Field crop: maize
Growth stage: 2
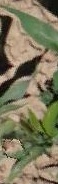
Species: maize